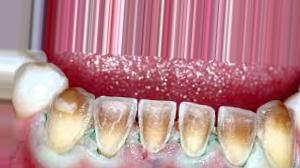
Condition: Tooth Discoloration